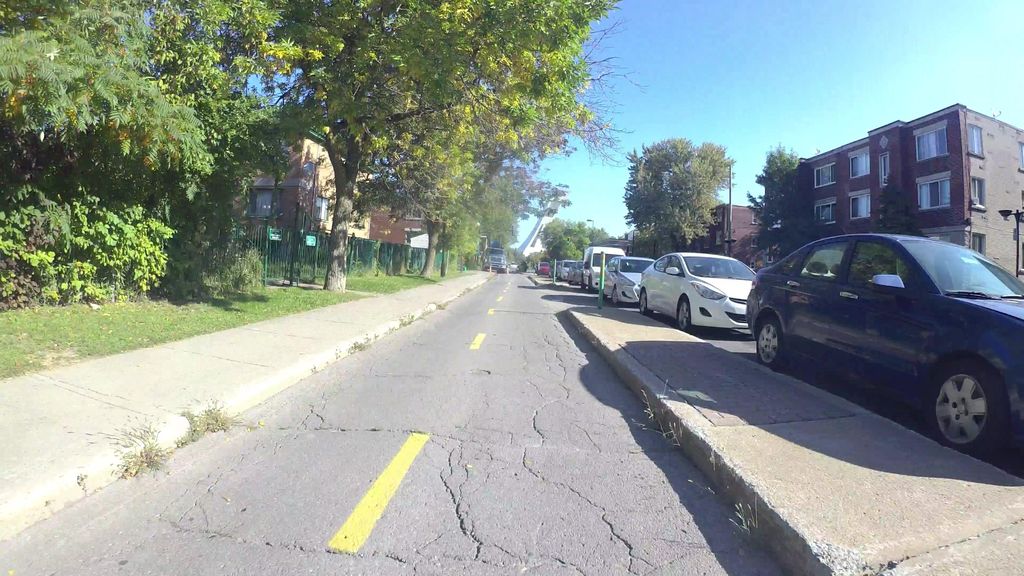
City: montreal